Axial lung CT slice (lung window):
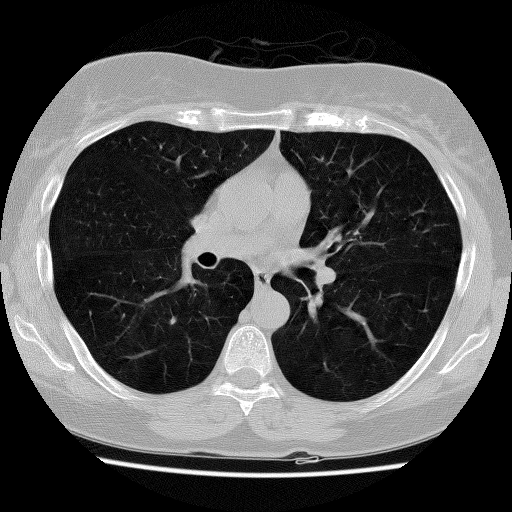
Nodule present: no